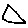
Label: triangle